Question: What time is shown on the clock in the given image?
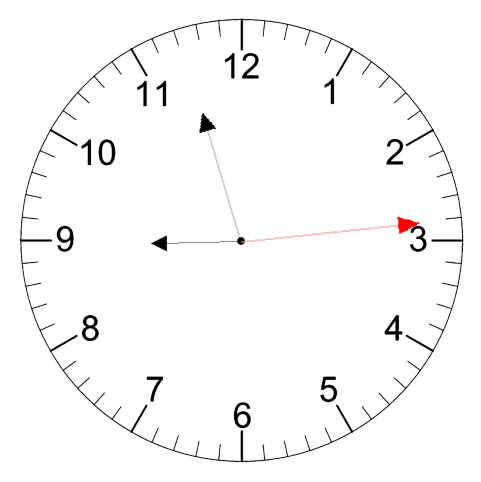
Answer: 08:57:14